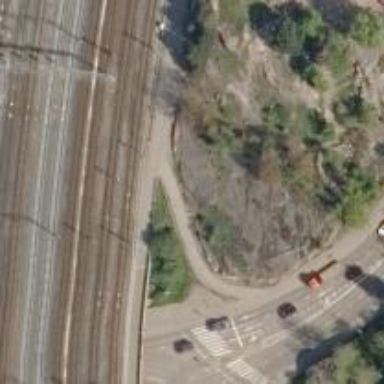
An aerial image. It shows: Railway signal.